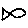
Label: fish